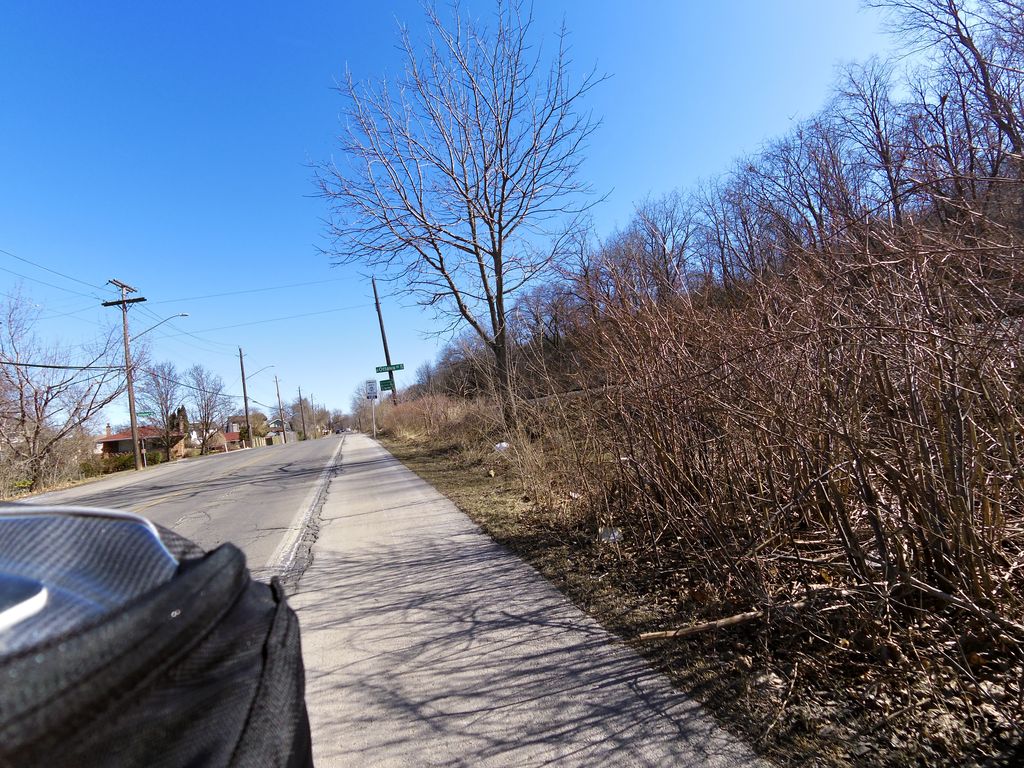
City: hamilton